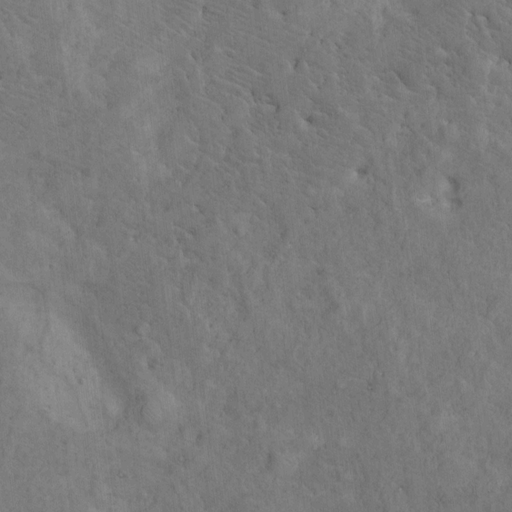
Classes present: Background, Cone